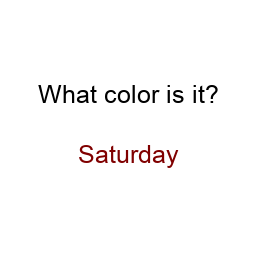
Color: maroon
Background color: white
Question text color: black